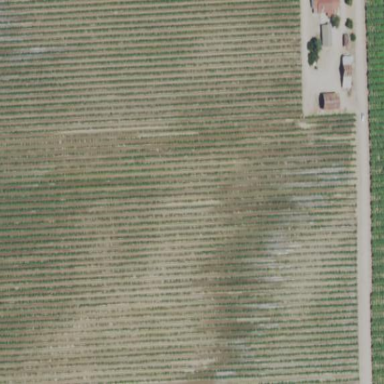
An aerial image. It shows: Vineyard growing grapes.